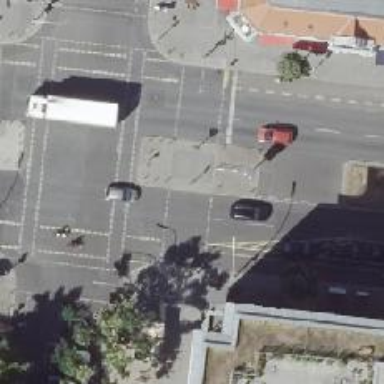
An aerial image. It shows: Traffic island located on footway.